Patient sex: M
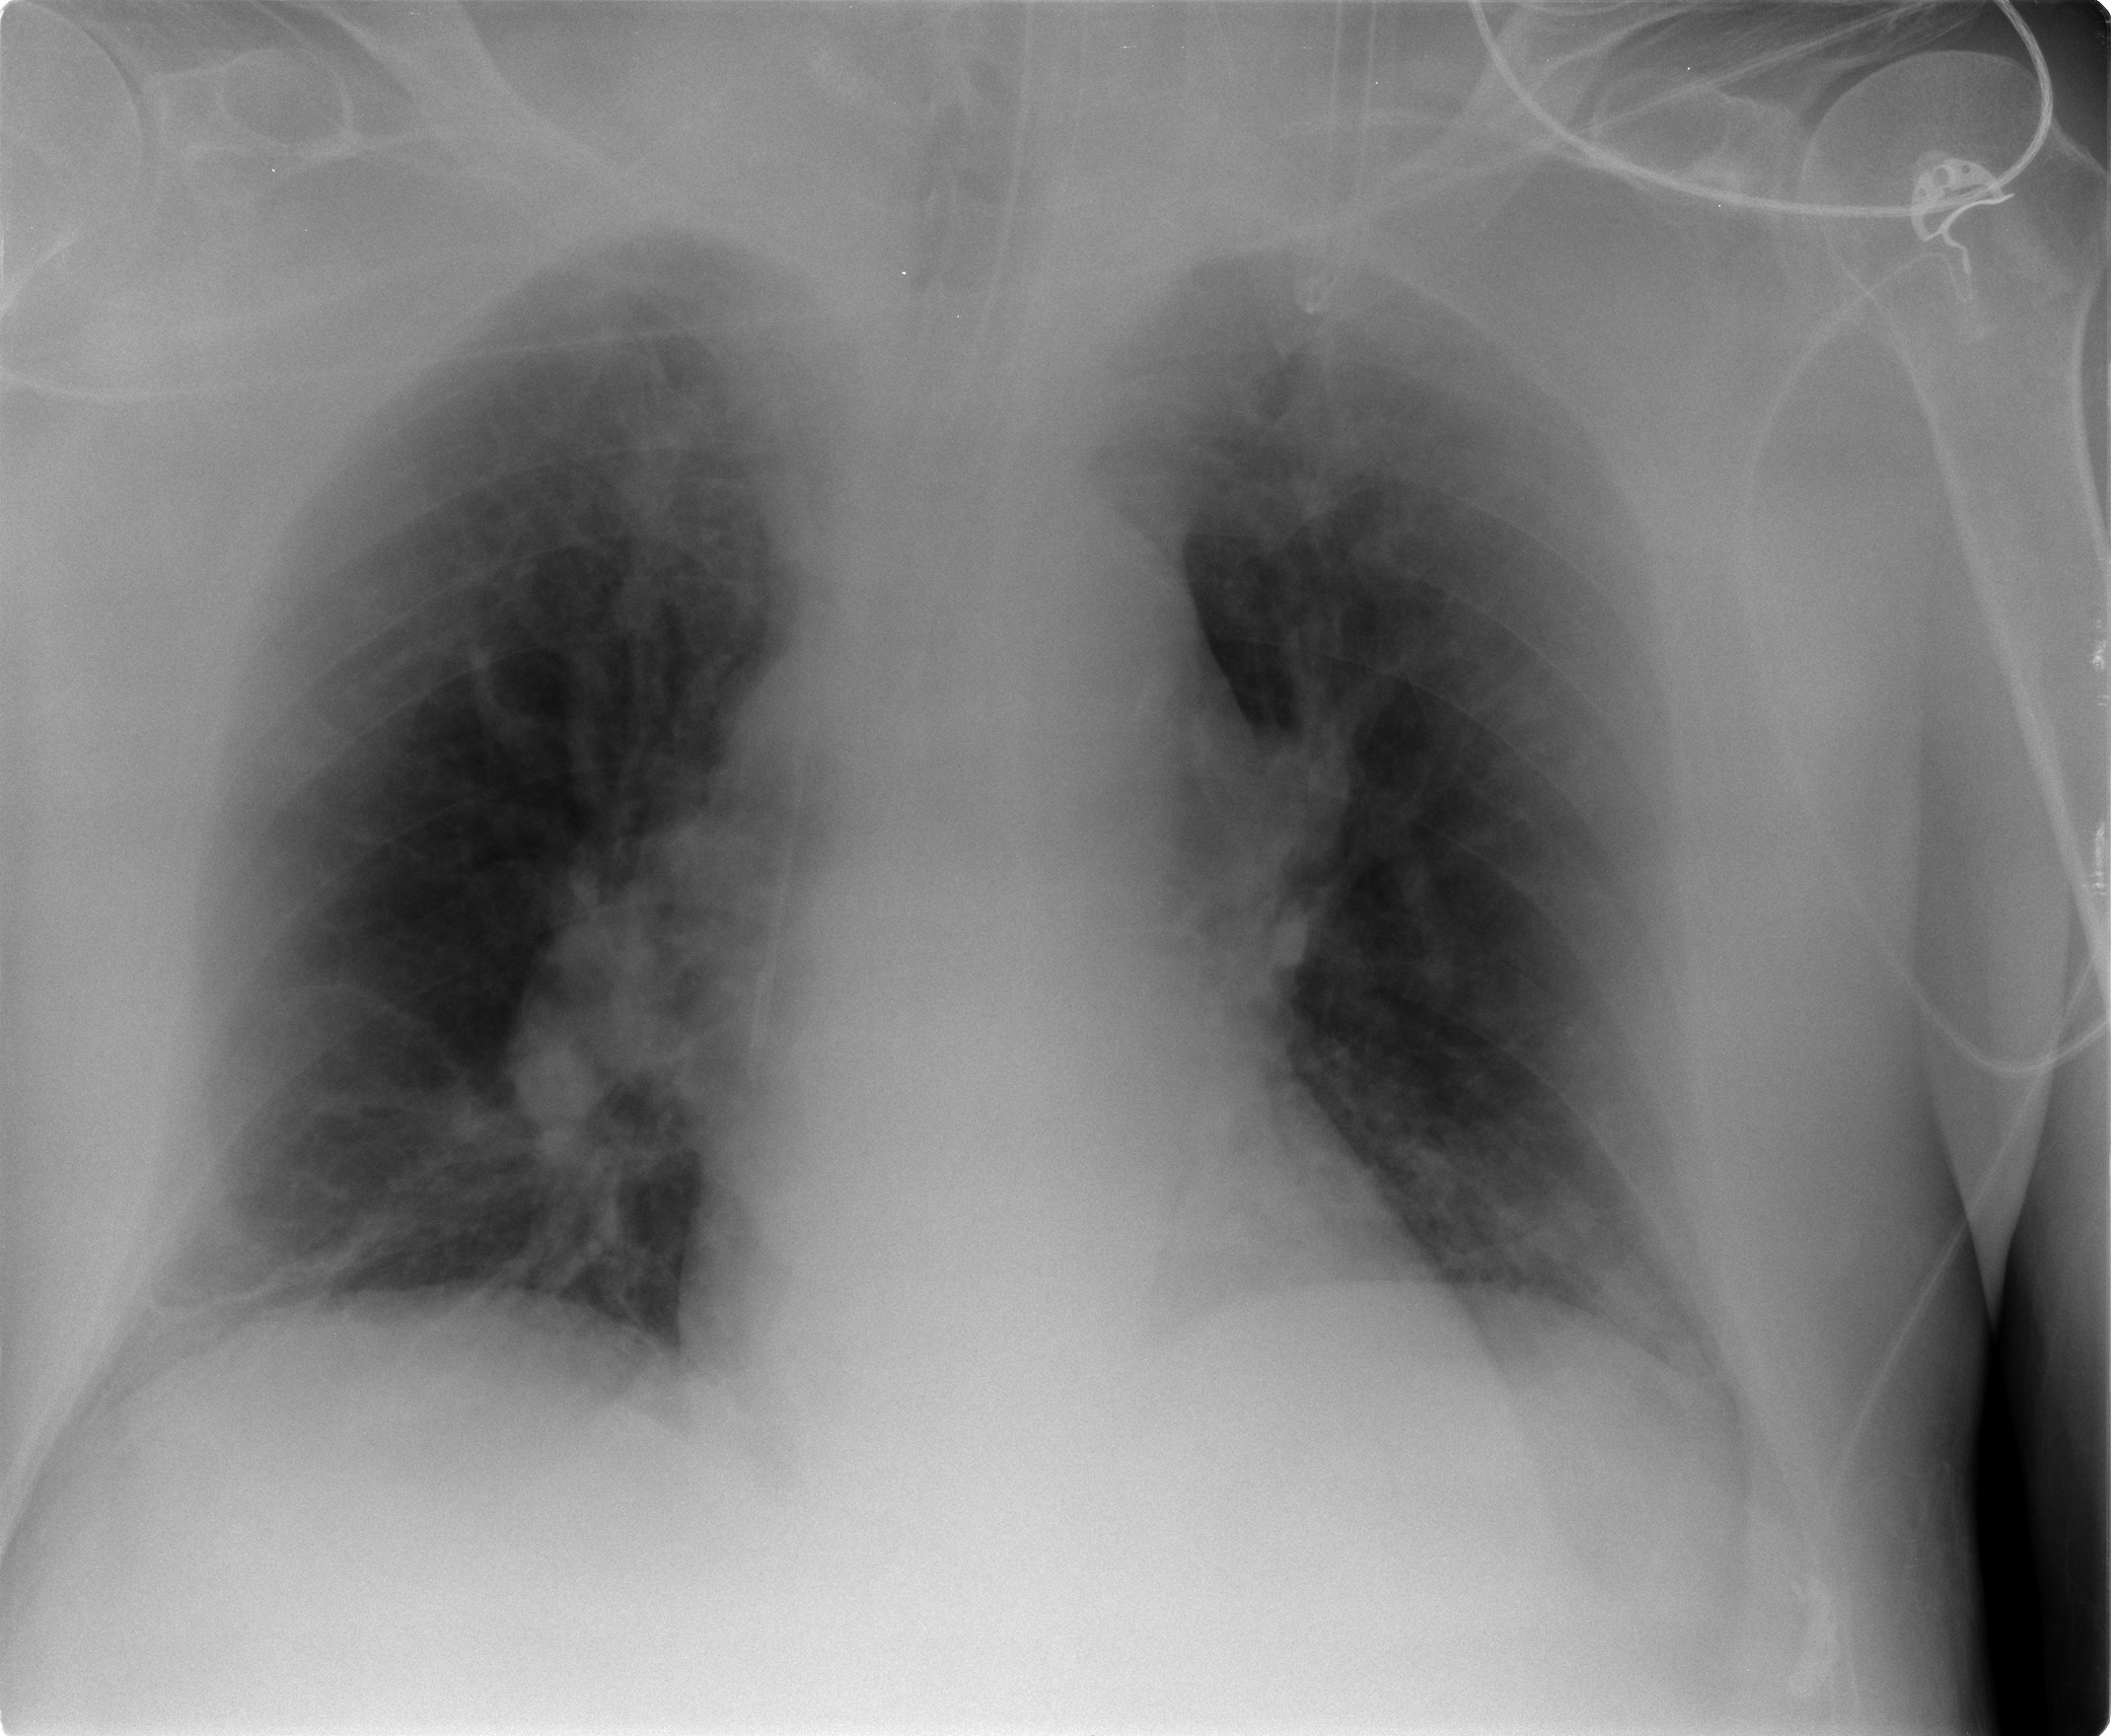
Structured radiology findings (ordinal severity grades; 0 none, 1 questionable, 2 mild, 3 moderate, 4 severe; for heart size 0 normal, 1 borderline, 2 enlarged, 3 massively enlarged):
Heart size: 0
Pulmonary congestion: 2
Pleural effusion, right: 0
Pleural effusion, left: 0
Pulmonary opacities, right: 0
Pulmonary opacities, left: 0
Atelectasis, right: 2
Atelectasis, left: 2